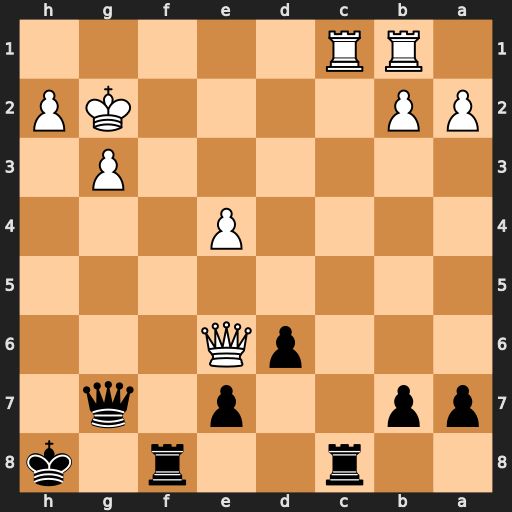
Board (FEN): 2r2r1k/pp2p1q1/3pQ3/8/4P3/6P1/PP4KP/1RR5
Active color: b
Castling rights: -
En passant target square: -
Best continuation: Rxc1 Rxc1 Qxb2+ Kh3 Qxc1